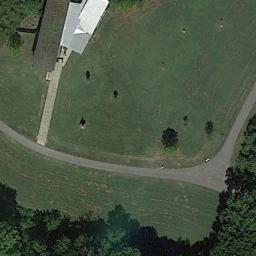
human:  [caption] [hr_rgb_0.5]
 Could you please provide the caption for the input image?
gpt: The entire image is dominated by grass .

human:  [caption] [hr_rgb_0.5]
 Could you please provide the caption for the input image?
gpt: Many trees are on the meadow .

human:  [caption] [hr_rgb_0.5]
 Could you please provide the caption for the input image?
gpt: This meadow has dense grasses and some houses and some roads go through the meadow .

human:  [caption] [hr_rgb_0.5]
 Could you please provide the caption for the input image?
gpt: There are many green trees and a building and a road on the green grass .

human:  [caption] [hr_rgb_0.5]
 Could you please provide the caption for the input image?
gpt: There are some green trees beside the green meadow with a white building .